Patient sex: M
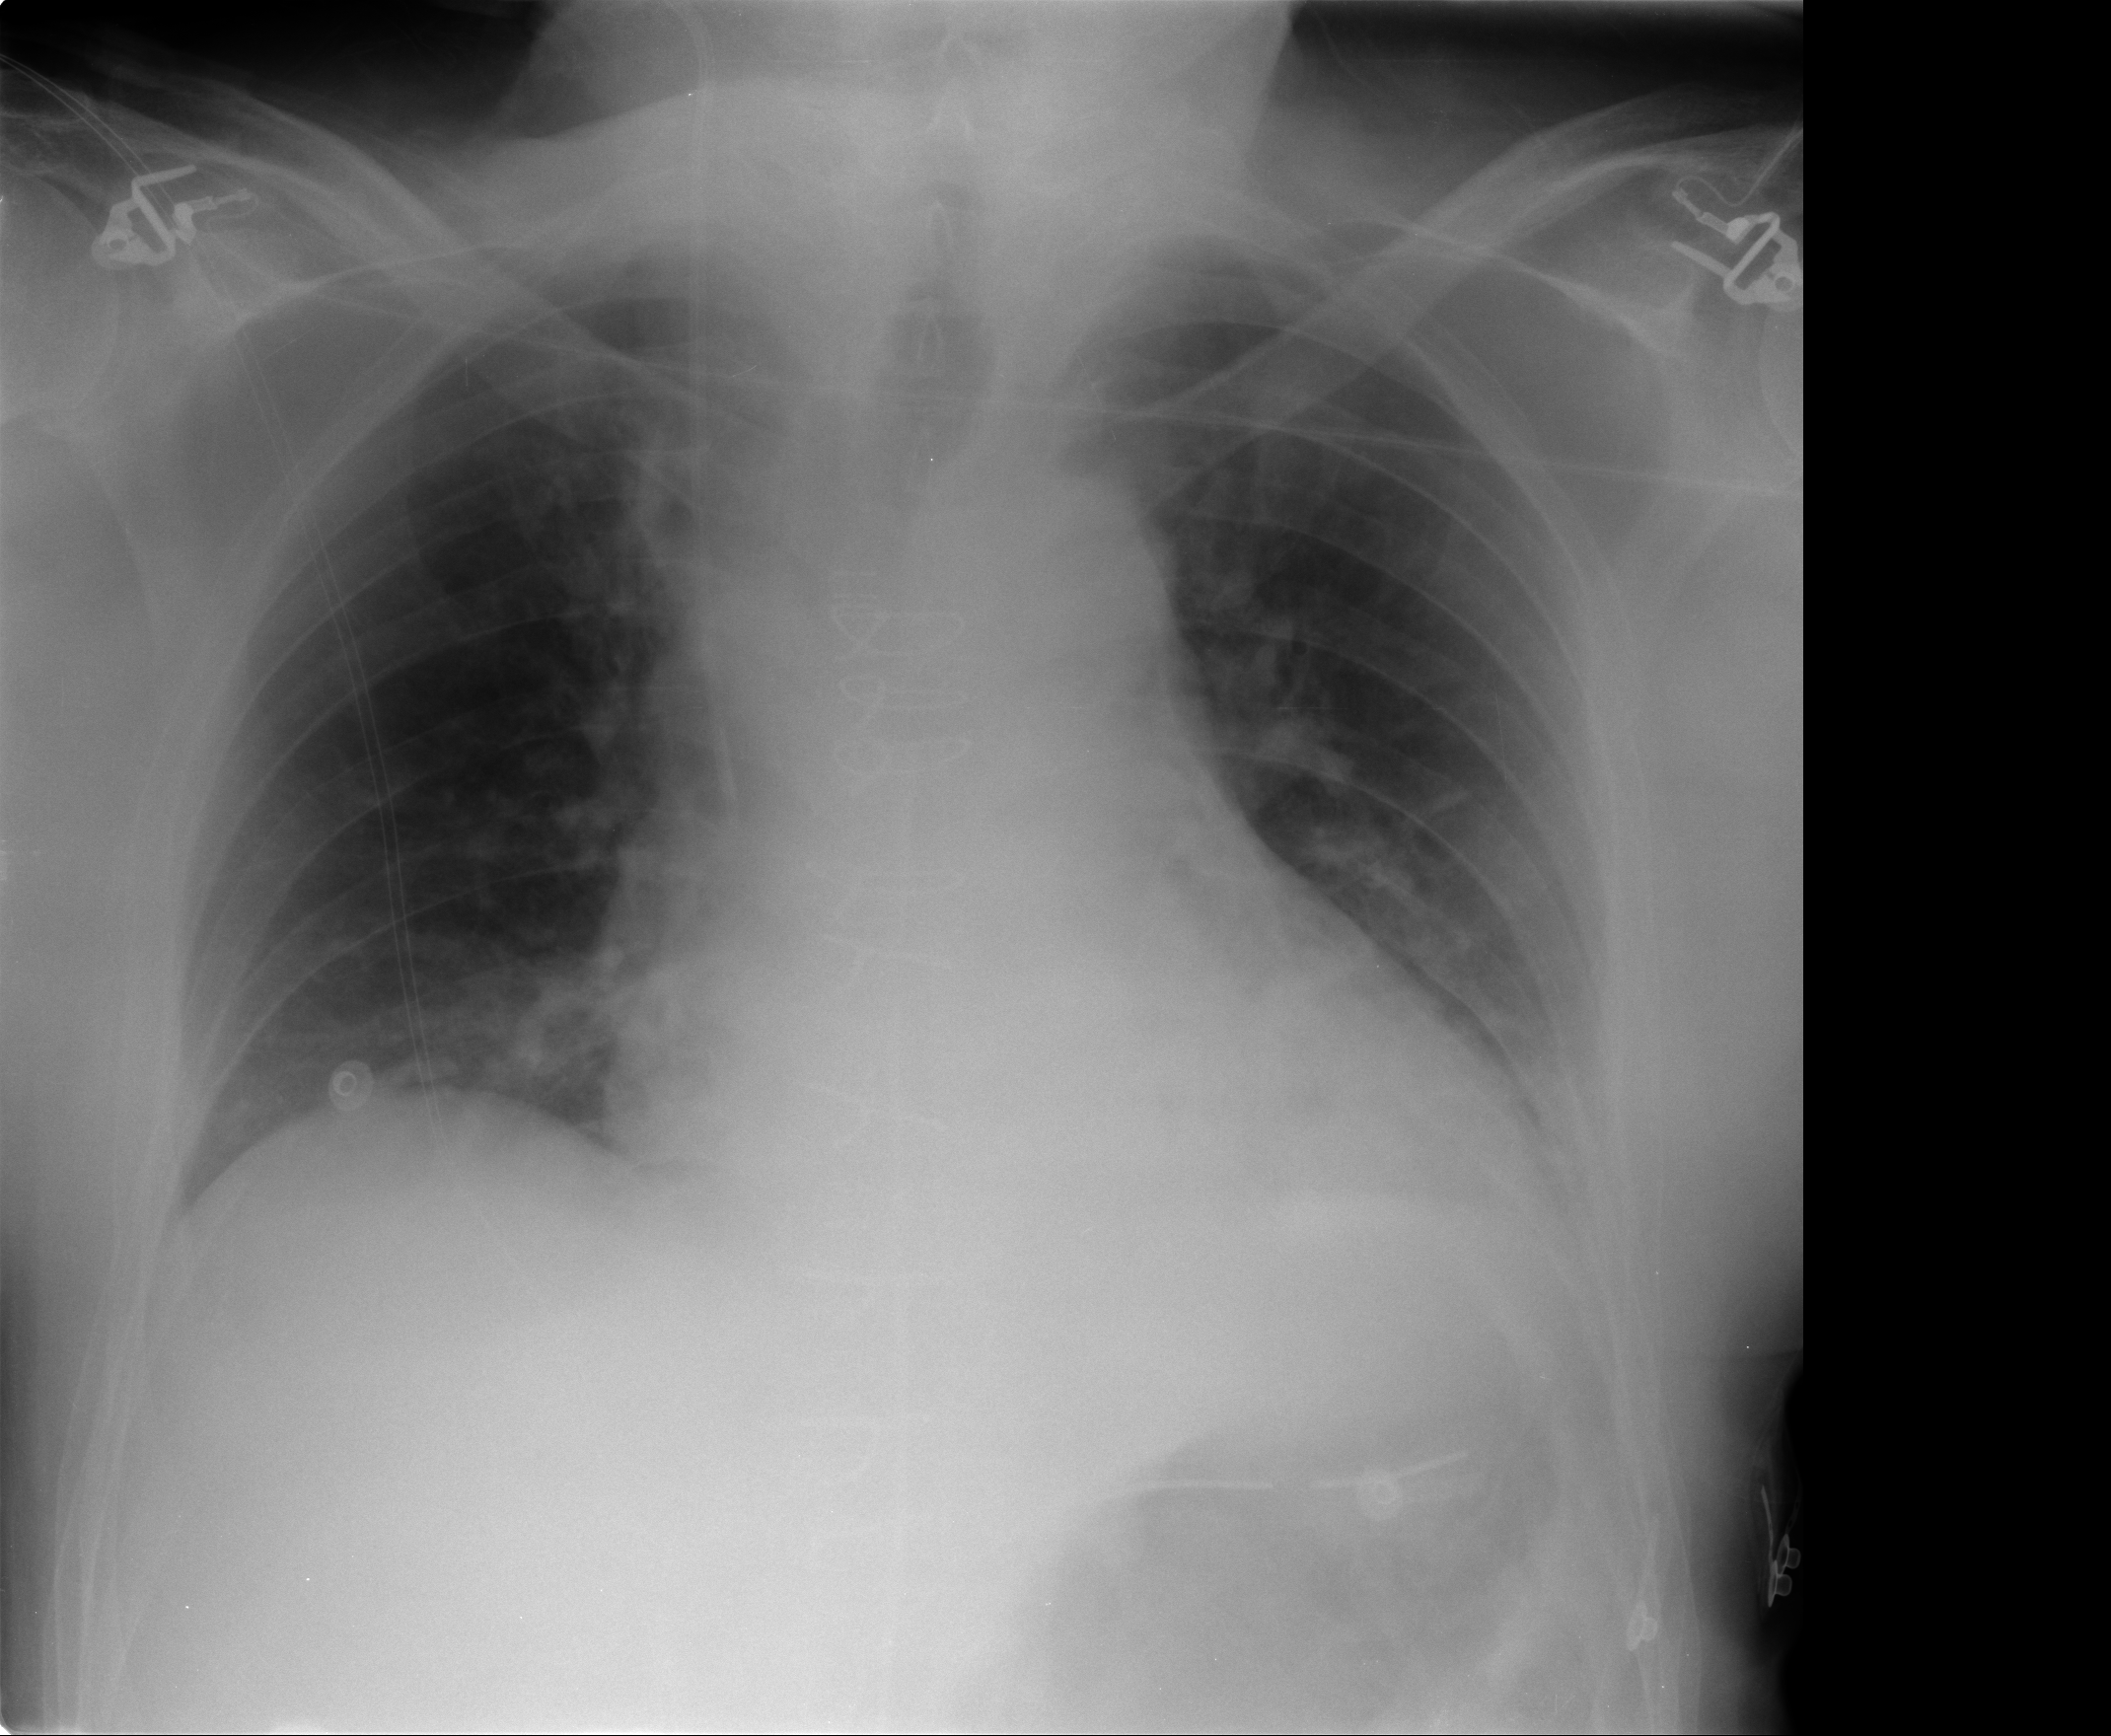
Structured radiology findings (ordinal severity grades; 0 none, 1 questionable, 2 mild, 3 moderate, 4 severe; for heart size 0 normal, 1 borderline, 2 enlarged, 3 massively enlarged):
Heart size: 1
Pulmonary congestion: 0
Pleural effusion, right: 0
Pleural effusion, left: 1
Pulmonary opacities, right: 0
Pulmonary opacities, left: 0
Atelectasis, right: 2
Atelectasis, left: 2